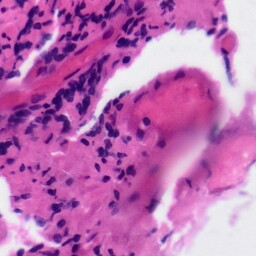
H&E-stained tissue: Tonsil